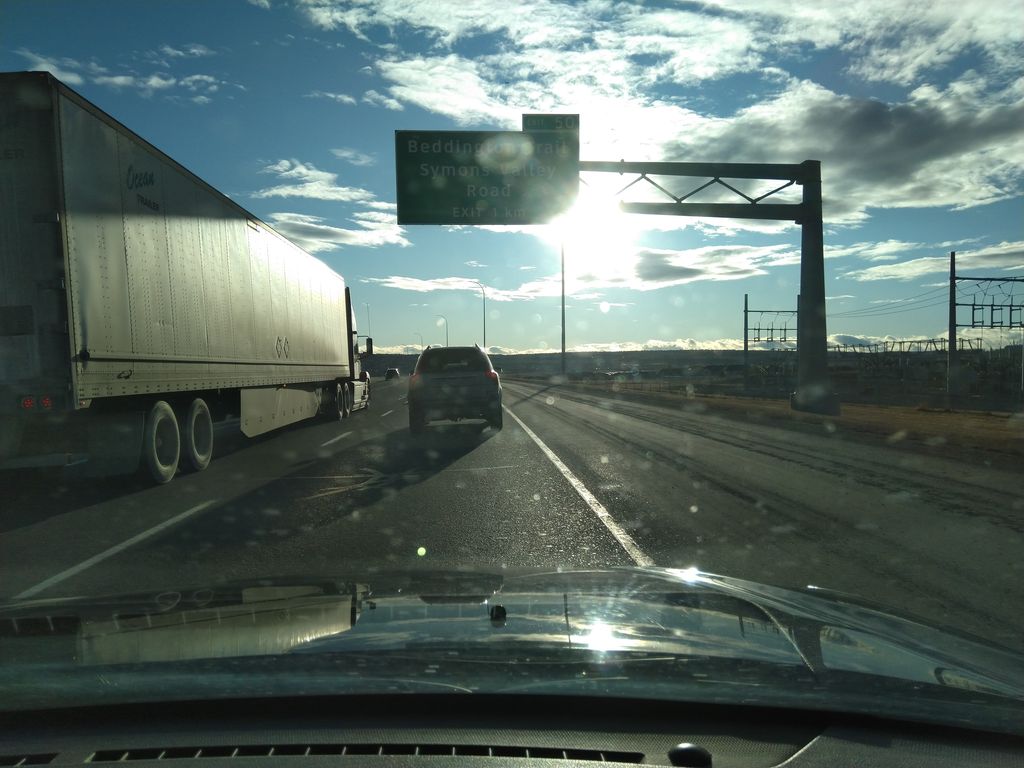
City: calgary